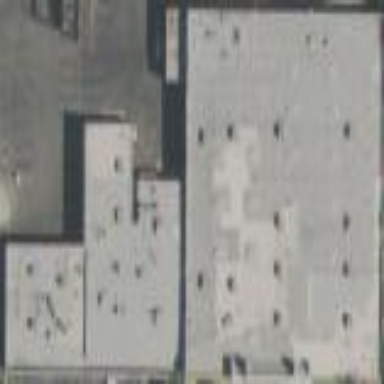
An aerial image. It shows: Retail building.